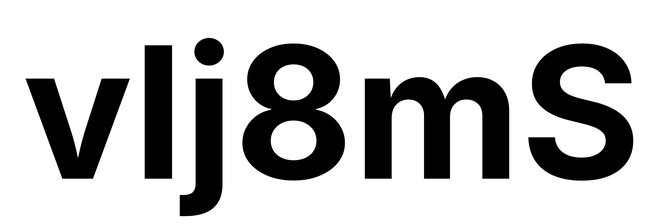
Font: Inter_Bold